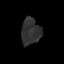
Tissue: lung
Cell type: T cells
Senescence score: 0.2206
Nuclear area (px): 500
Mean DAPI intensity: 49.614